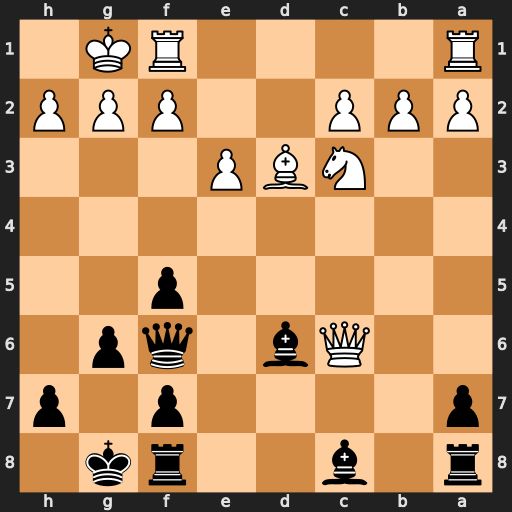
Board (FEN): r1b2rk1/p4p1p/2Qb1qp1/5p2/8/2NBP3/PPP2PPP/R4RK1
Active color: b
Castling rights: -
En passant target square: -
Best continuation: Bxh2+ Kxh2 Qxc6